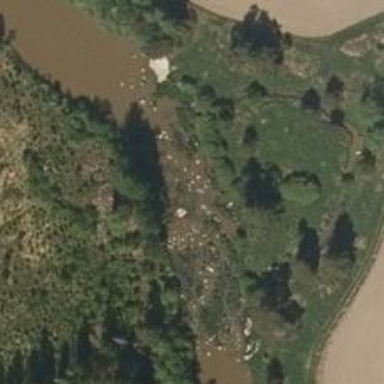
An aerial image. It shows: Scene featuring rapids in waterway.